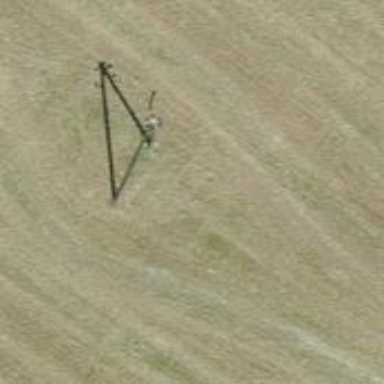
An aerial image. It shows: Power pole.